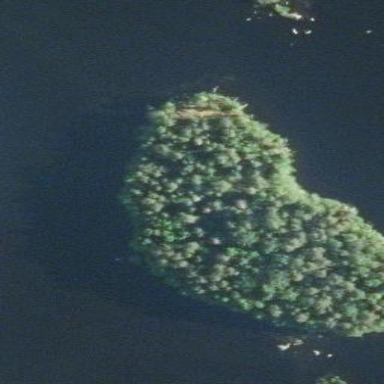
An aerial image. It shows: Serene lake surrounded by nature.